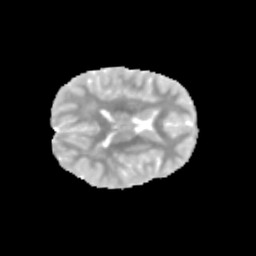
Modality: MD
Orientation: axial
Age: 11
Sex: female
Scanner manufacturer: siemens
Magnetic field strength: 3 T
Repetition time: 3.8 s
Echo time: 0.07 s